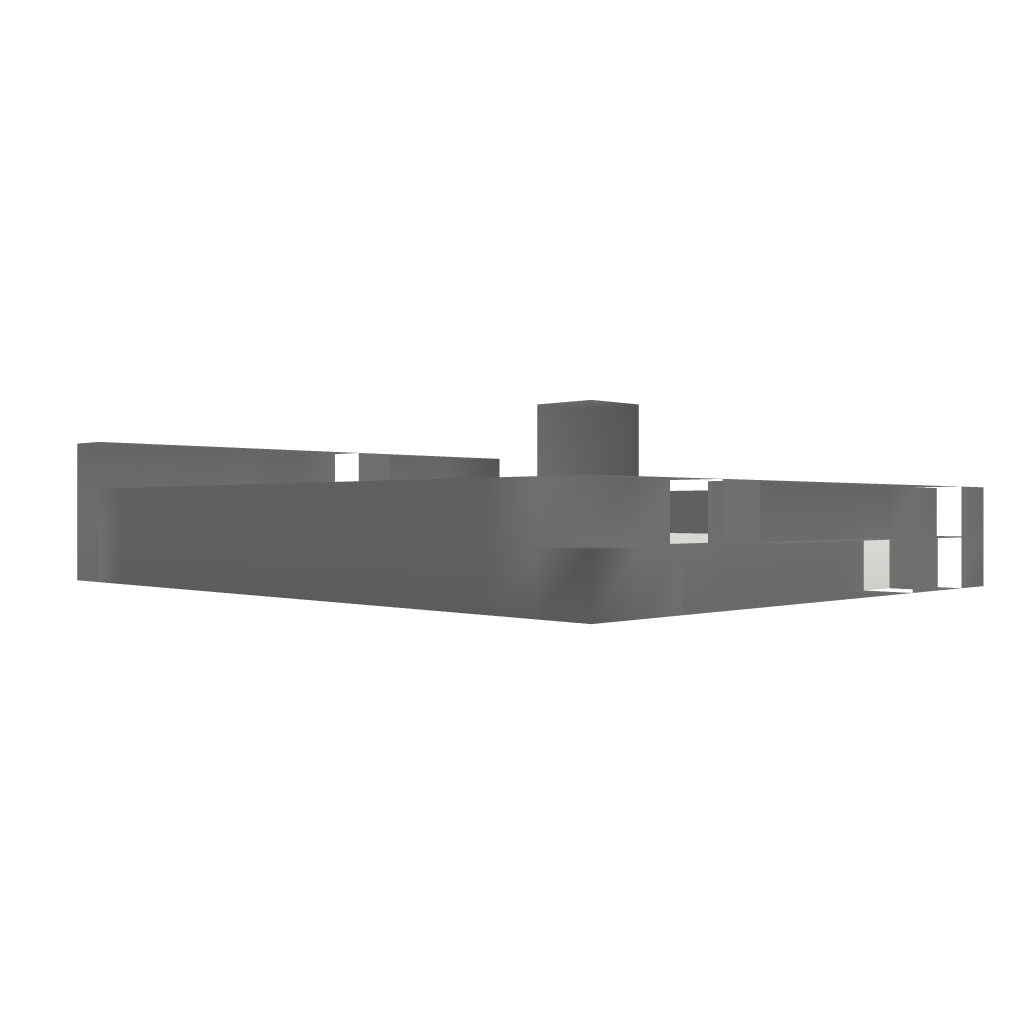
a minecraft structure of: steve with pickaxe